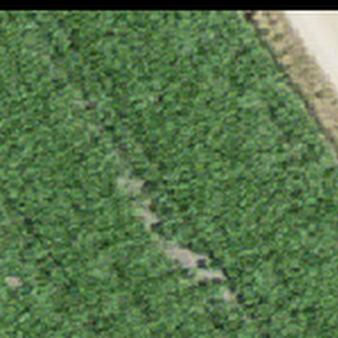
Label: other